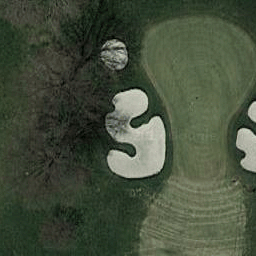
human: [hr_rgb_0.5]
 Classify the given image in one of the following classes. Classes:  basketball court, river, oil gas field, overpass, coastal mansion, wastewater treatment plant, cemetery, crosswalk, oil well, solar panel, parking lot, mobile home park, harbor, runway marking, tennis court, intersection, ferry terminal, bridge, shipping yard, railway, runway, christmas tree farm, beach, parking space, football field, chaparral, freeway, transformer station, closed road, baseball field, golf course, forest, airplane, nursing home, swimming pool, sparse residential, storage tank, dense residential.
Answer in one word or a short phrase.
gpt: golf course